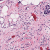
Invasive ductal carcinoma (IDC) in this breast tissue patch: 1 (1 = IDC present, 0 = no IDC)